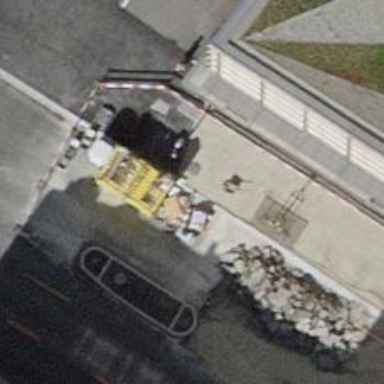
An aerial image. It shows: Kerb barrier.